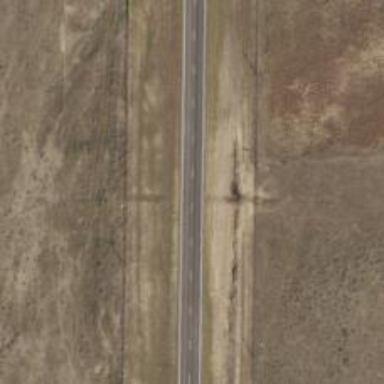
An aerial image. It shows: Secondary road.